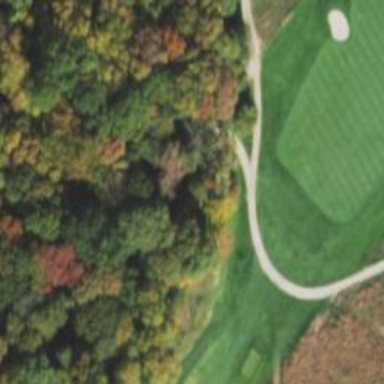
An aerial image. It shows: Path for both road and golf.